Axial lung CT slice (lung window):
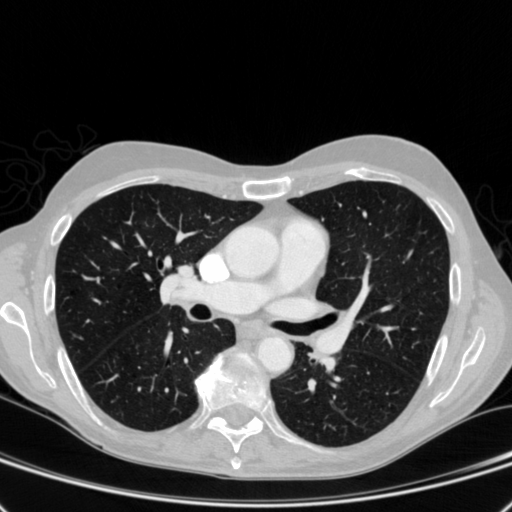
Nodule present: no